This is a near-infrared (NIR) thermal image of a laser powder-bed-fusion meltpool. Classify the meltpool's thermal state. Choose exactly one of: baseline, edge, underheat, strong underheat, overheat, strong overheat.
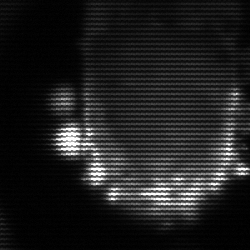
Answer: baseline